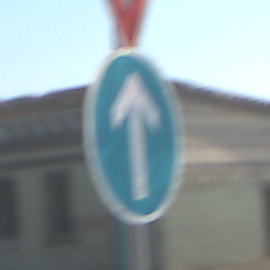
Verkehrszeichen: VorgeschriebeneFahrtrichtungGeradeaus
Zusatzzeichen oben: VorfahrtGewaehren
Umgebung: Outdoor, Suburban
Tageszeit: Midday
Wetter: PartlyCloudy
Licht: Natural
Jahreszeit: NotSpecified
Kontrast: HighContrast